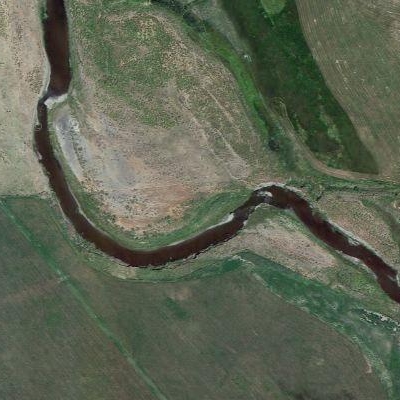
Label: RiverLake